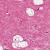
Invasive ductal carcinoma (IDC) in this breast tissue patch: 0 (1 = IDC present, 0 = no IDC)